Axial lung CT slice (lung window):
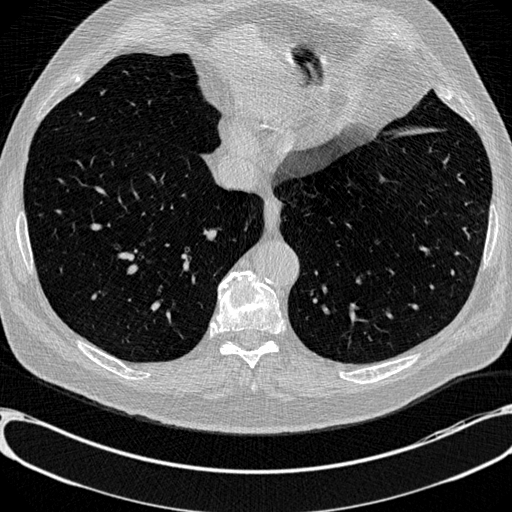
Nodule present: no